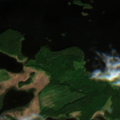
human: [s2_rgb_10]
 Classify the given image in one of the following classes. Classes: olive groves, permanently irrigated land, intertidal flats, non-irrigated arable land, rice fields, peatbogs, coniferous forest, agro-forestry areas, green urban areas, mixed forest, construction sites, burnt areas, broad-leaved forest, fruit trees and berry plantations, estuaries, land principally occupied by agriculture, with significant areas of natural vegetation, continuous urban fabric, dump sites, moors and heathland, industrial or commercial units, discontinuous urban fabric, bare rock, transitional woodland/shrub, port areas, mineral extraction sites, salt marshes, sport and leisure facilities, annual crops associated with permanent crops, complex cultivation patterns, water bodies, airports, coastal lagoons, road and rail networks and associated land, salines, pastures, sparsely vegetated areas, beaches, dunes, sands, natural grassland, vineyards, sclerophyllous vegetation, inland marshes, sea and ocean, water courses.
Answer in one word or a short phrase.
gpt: mixed forest, inland marshes, water bodies